Chest X-ray. View position: PA
Patient age: 44
Patient sex: F
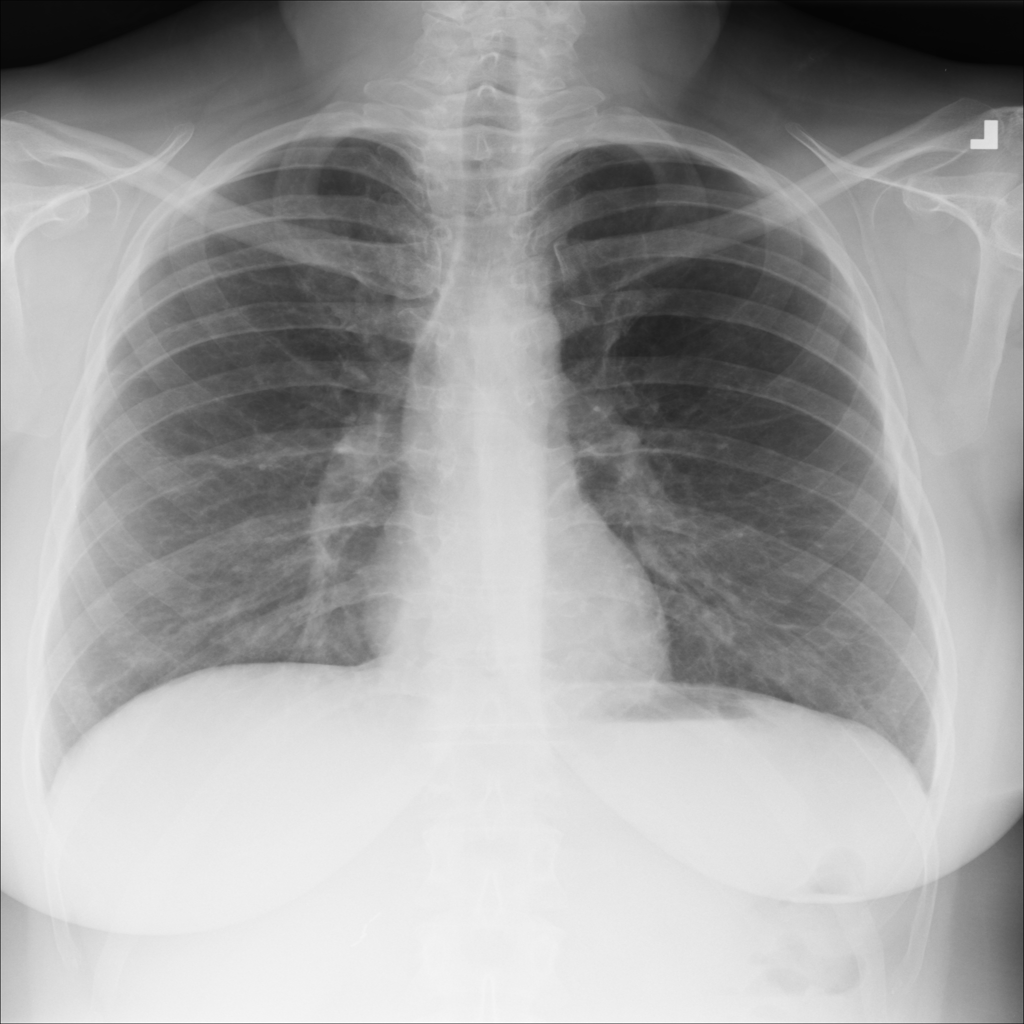
Finding: Pneumothorax